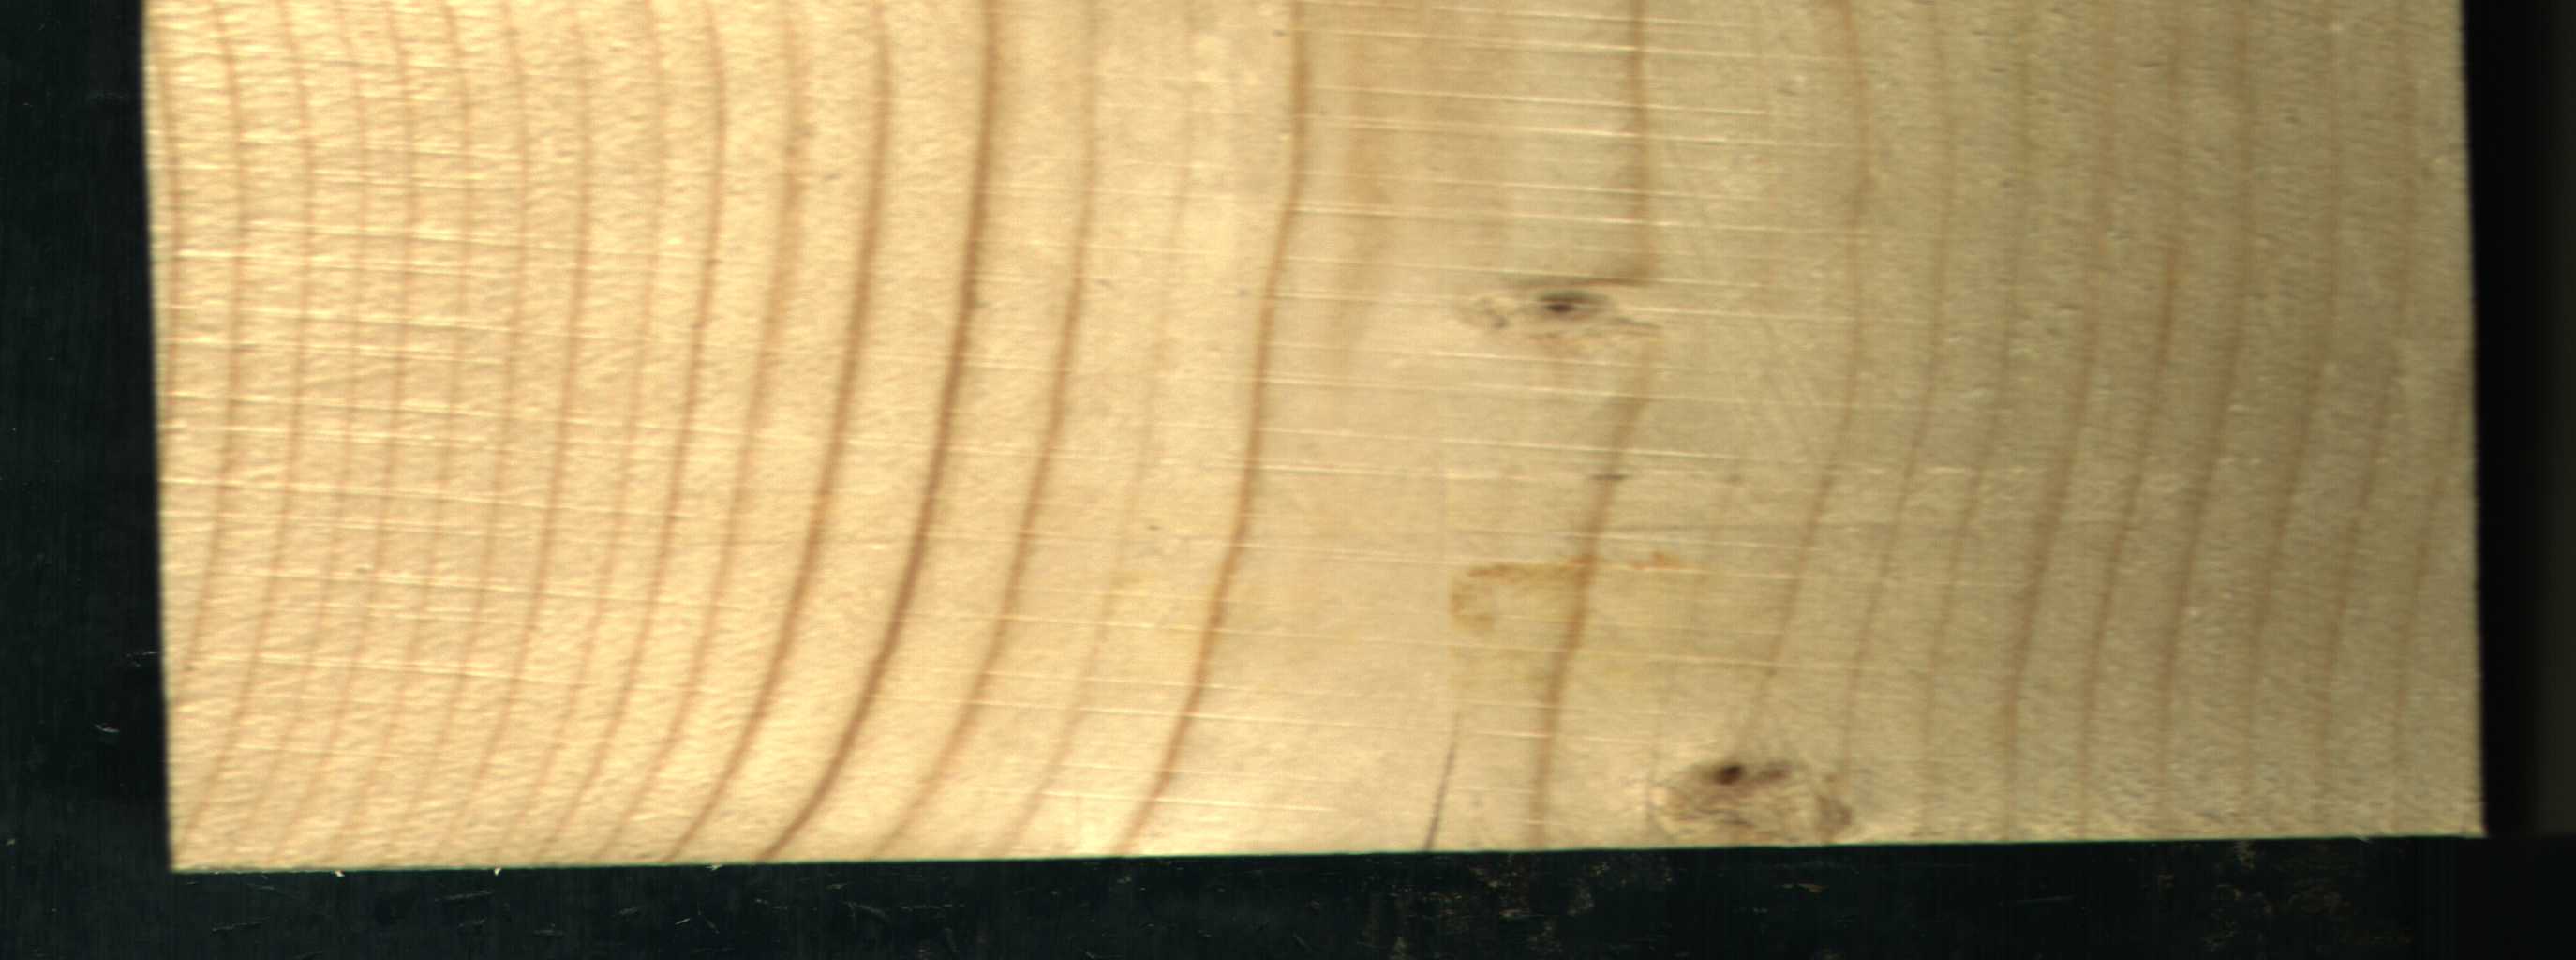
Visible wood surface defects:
Live_Knot
Live_Knot